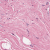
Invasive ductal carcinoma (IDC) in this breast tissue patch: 0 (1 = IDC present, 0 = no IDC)